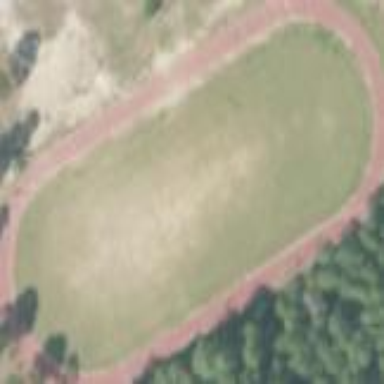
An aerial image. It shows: Track in leisure land.